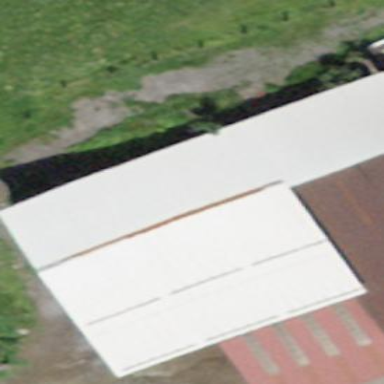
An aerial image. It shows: Cowshed building.